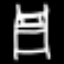
Label: bed